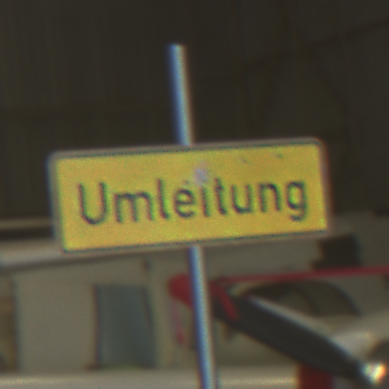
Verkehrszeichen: Umleitungsankuendigung
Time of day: Midday
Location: Indoor (Urban)
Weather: NotSpecified
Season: NotSpecified
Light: Natural